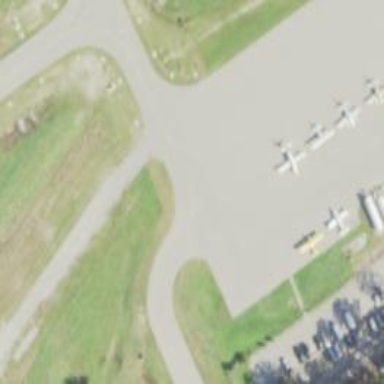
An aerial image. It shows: Image of taxiway at airport.